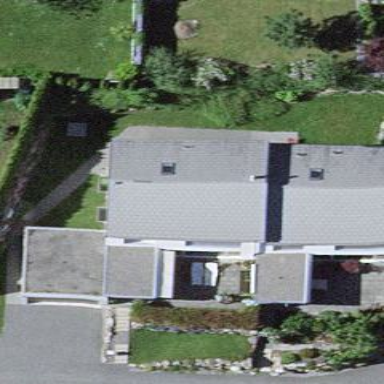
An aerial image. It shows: Semidetached house.